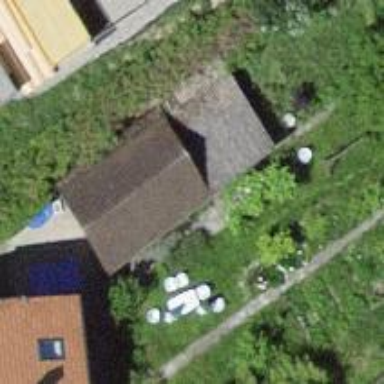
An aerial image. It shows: Shed.